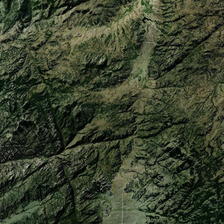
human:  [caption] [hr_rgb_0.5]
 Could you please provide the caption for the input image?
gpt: it is a piece of irregular green mountain .

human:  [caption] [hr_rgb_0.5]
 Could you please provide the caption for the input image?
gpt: it is a piece of irregular green mountain .

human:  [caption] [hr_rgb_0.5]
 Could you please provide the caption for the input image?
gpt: it is a piece of irregular green mountain .

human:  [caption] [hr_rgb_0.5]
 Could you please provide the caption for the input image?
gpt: it is a piece of irregular green mountain .

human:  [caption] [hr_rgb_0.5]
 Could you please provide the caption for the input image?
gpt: it is a piece of irregular green mountain .